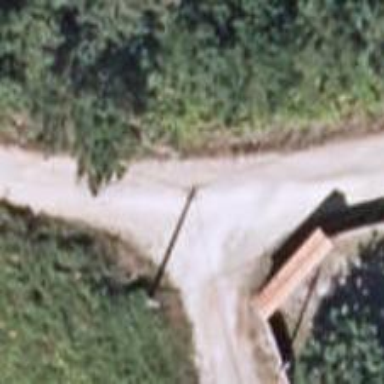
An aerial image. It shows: Unclassified road.